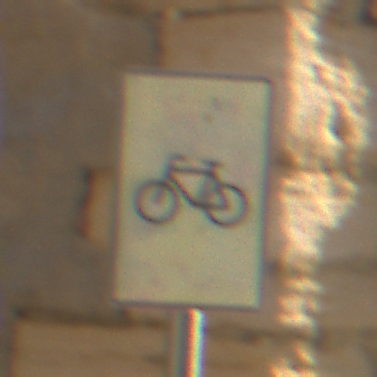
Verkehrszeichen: RadverkehrOhnePfeilsymbol
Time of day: Midday
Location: Outdoor (Urban)
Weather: Clear
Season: NotSpecified
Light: Natural